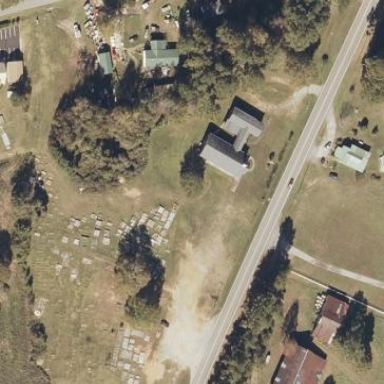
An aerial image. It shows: Cemetery.